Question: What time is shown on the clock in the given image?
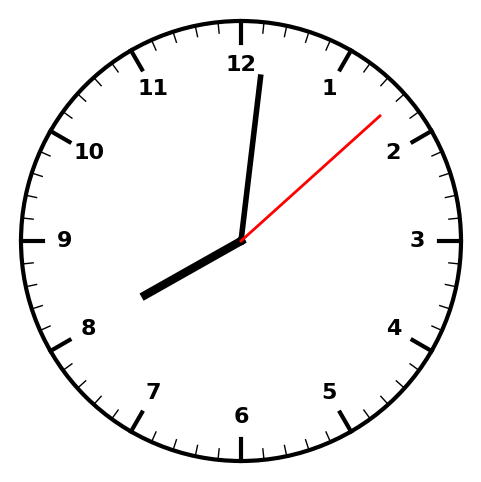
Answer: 08:01:08